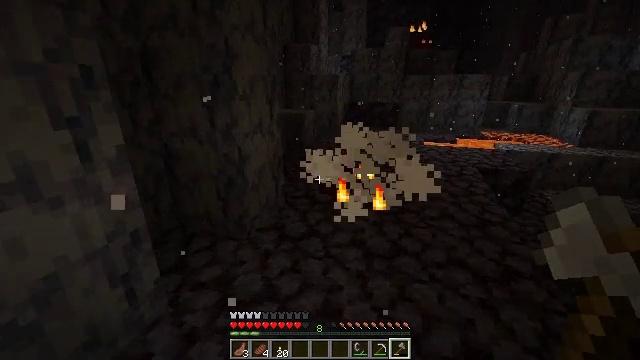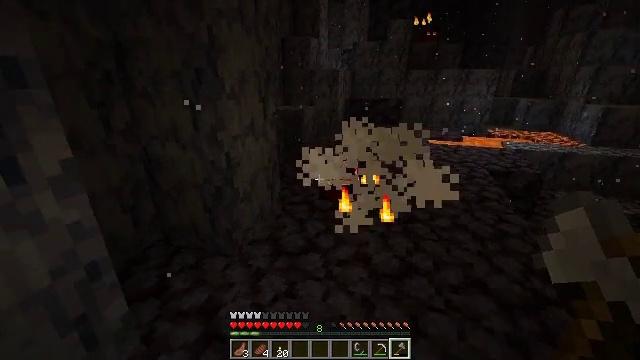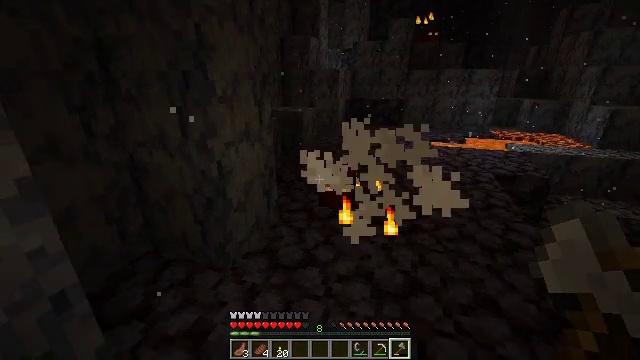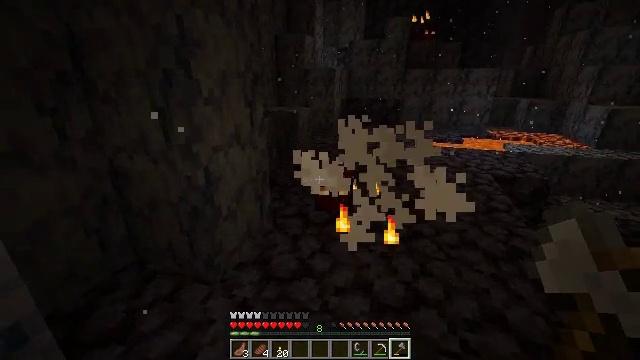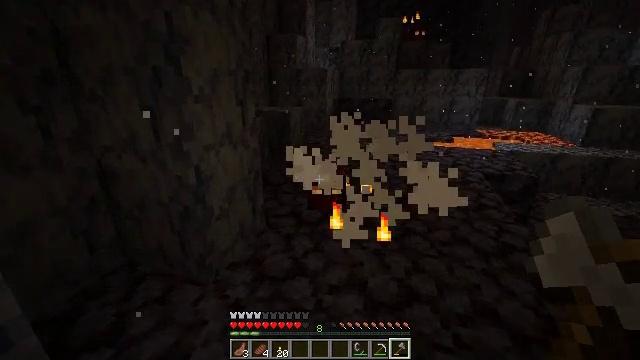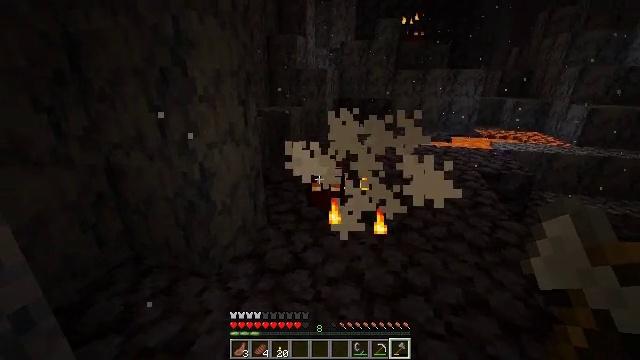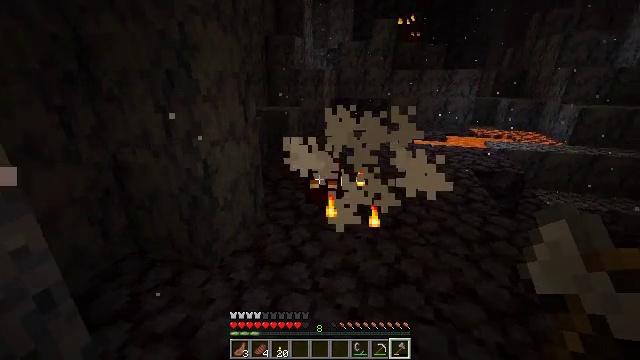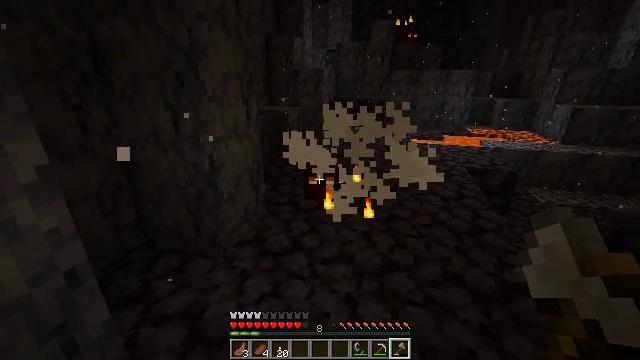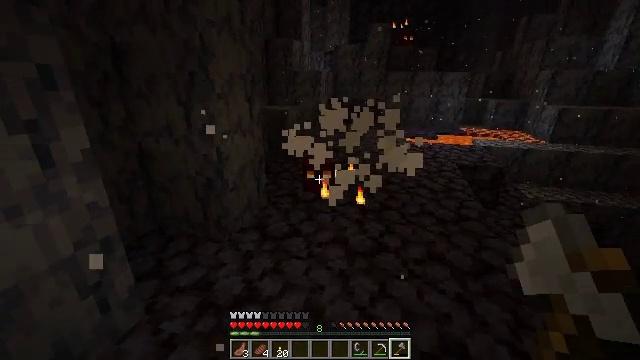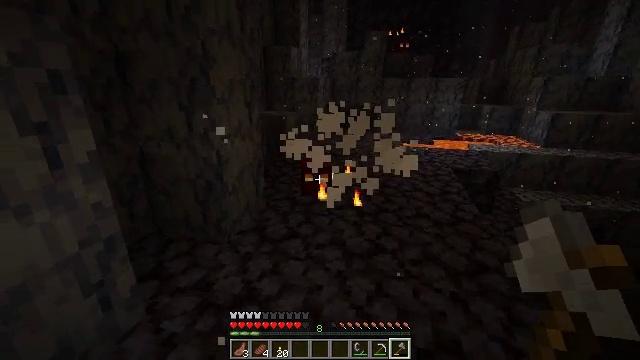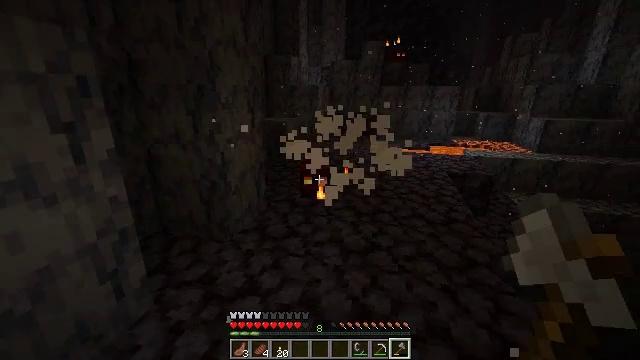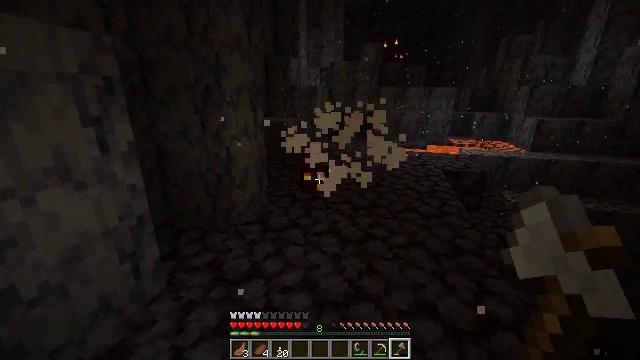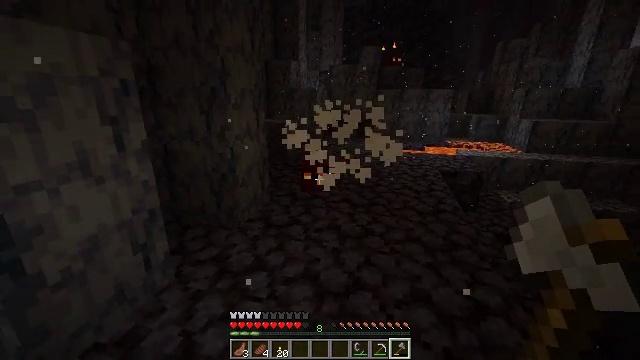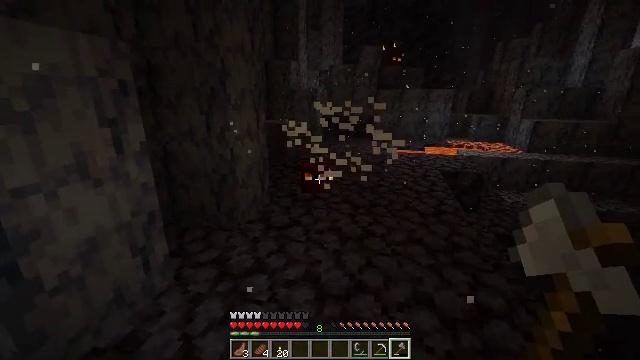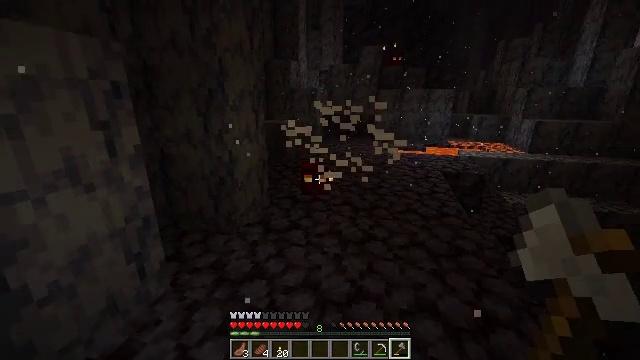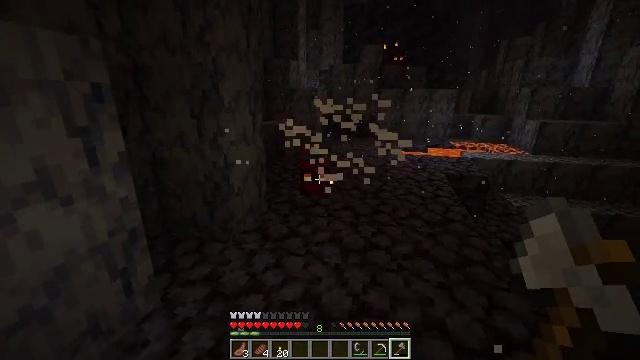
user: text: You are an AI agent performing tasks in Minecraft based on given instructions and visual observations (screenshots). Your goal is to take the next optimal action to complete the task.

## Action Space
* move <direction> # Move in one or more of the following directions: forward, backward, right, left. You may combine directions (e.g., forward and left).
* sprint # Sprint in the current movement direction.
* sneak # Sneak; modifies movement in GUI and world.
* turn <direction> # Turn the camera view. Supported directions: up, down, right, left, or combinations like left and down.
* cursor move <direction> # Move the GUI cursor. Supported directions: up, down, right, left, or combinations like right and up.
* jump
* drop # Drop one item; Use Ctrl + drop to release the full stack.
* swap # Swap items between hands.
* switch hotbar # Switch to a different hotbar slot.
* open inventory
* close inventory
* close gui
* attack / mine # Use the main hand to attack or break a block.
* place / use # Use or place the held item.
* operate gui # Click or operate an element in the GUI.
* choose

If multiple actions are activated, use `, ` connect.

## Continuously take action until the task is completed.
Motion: motion action
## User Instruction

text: Kill a magma cube.
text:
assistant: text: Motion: move forward
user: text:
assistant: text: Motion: move forward
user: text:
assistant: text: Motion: no_op
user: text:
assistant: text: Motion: move back, turn right
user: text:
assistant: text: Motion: move back
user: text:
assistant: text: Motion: move back
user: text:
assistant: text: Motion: move back
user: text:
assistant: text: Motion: move back
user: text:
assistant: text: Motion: move back, turn up
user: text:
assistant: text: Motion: move back, turn up
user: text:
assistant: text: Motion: no_op
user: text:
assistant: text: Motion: no_op
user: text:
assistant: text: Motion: move forward
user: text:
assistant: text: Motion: move forward
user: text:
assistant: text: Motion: move forward
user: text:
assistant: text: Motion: move forward
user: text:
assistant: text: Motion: move forward
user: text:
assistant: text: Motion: move forward, turn down
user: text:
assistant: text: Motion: move forward, turn down
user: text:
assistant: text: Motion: move forward, turn down
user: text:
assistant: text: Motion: move forward
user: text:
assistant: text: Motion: move forward
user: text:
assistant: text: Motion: turn left and up, attack / mine
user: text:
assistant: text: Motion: move back, turn up, attack / mine
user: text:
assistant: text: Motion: move back, turn right and up, attack / mine
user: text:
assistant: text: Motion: move back
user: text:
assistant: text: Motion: move back
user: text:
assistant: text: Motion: move back, turn down
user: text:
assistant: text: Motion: move back, turn down
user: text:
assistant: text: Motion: move back, turn down